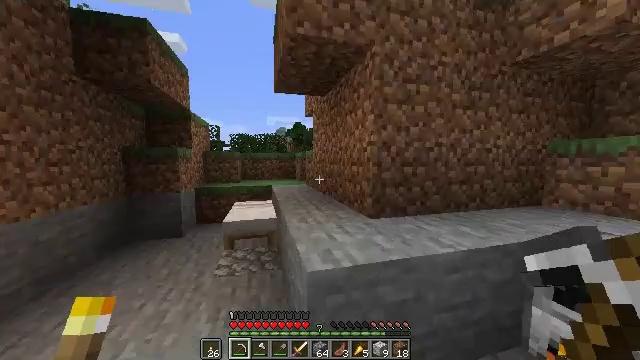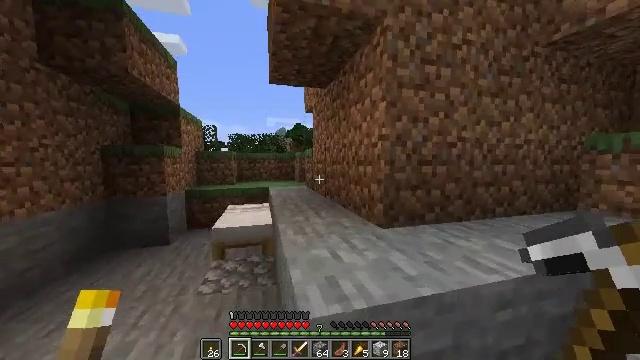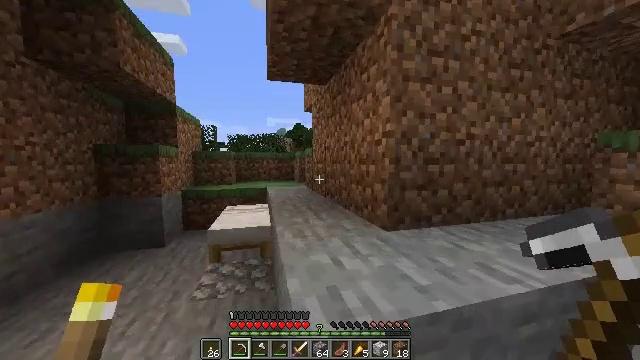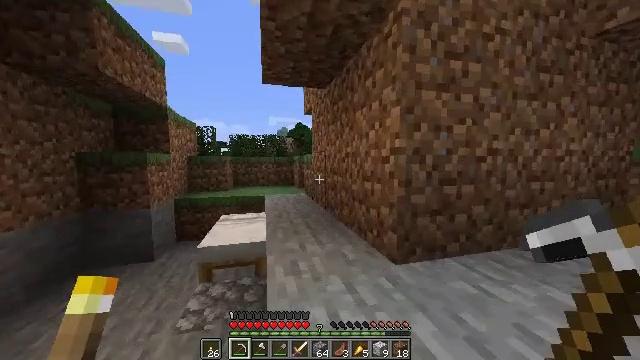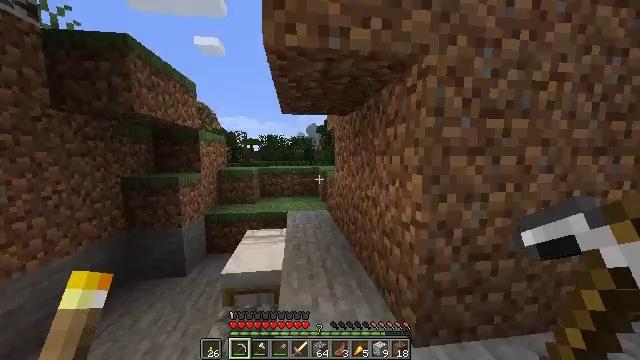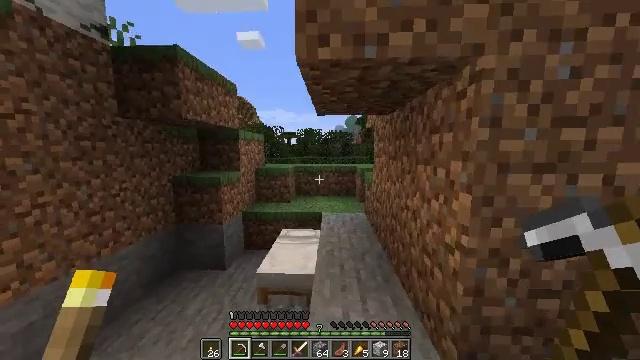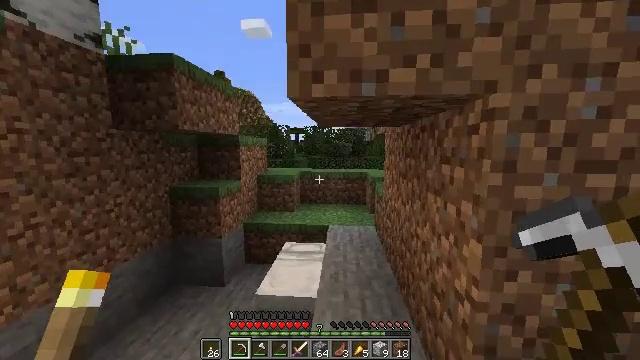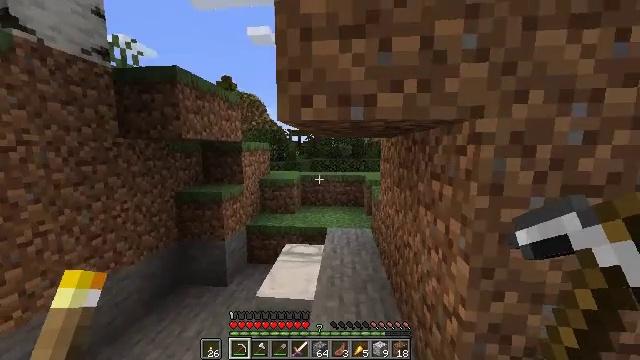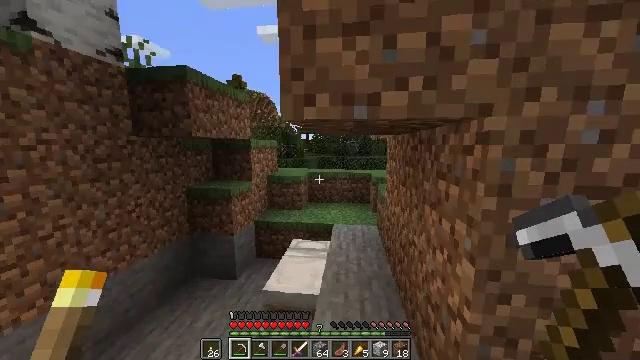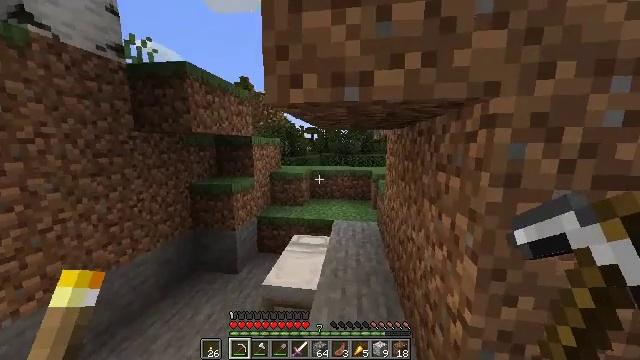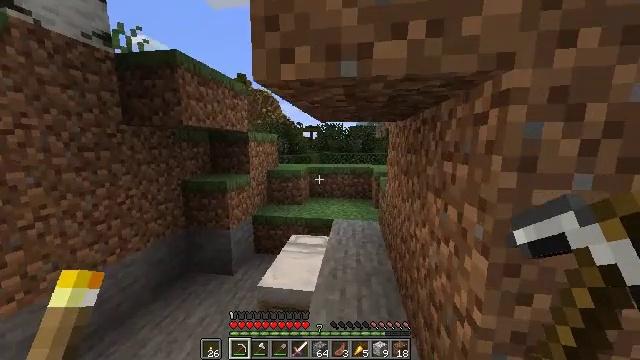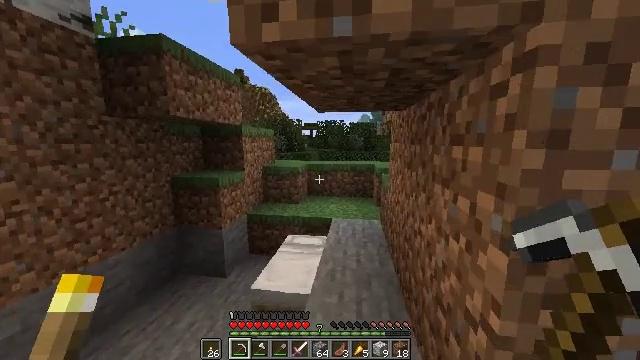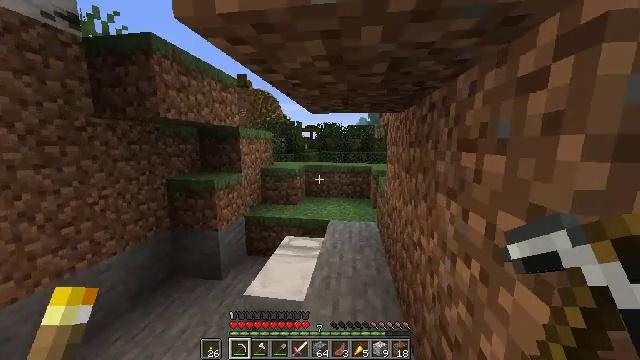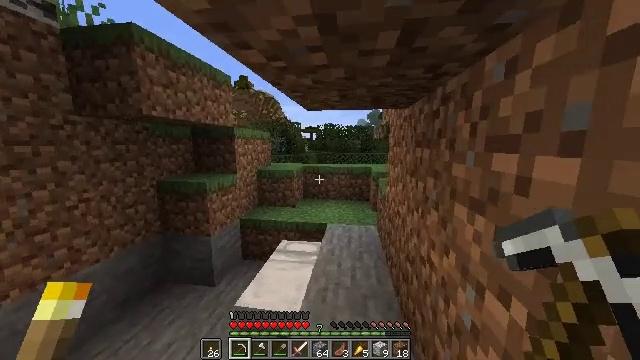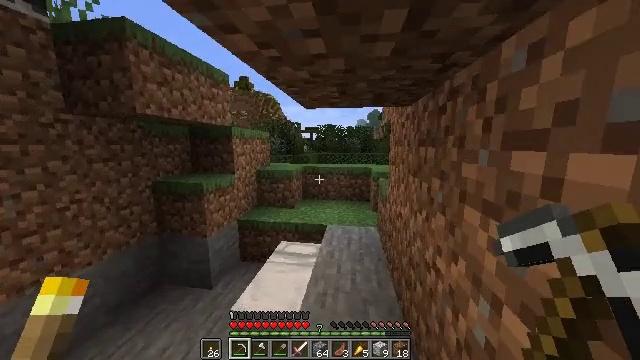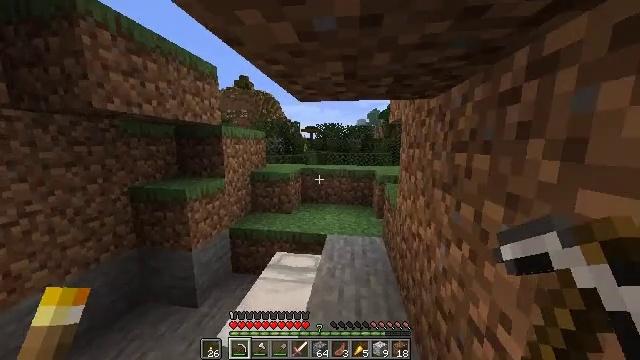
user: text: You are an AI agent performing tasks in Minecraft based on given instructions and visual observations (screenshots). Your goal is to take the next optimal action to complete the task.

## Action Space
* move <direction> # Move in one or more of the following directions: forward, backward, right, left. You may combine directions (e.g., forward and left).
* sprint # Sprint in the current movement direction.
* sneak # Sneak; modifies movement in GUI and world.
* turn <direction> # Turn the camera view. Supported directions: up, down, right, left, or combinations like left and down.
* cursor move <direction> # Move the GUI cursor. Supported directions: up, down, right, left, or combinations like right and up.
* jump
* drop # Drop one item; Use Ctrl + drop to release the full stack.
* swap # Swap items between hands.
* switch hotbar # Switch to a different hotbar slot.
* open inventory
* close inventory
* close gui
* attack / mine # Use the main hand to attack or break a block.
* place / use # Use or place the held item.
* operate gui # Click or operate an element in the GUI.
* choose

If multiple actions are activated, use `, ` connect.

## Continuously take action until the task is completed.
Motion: motion action
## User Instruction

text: Kill mobs.
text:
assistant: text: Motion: move forward, sprint
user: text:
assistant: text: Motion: move forward, sprint
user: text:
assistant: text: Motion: move forward, sprint, jump
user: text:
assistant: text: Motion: move forward, sprint, turn left and down, jump
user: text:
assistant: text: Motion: move forward, sprint, turn left and down, jump
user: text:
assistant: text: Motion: move forward, sprint, turn left, jump
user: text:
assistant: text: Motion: move forward, sprint
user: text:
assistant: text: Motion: move forward, sprint, turn left
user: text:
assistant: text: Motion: move forward, sprint, turn left
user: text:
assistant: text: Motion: move forward, sprint
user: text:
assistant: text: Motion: move forward, sprint
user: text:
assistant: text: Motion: move forward, sprint
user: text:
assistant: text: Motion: move forward, sprint
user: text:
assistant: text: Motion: move forward, sprint
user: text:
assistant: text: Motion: move forward, sprint
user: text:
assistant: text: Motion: move forward, sprint
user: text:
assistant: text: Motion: move forward, sprint
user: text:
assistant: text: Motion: move forward, sprint
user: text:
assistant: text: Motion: move forward, sprint
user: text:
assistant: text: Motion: move forward, sprint
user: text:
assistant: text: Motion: move forward, sprint
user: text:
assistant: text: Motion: move forward, sprint
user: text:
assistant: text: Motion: move forward, sprint
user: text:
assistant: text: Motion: move forward, sprint
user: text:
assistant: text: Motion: move forward, sprint
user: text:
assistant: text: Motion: move forward, sprint
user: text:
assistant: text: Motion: move forward, sprint
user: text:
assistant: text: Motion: move forward, sprint, turn left, jump
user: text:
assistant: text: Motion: move forward, sprint, turn left, jump
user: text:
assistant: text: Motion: move forward, sprint, turn left, jump